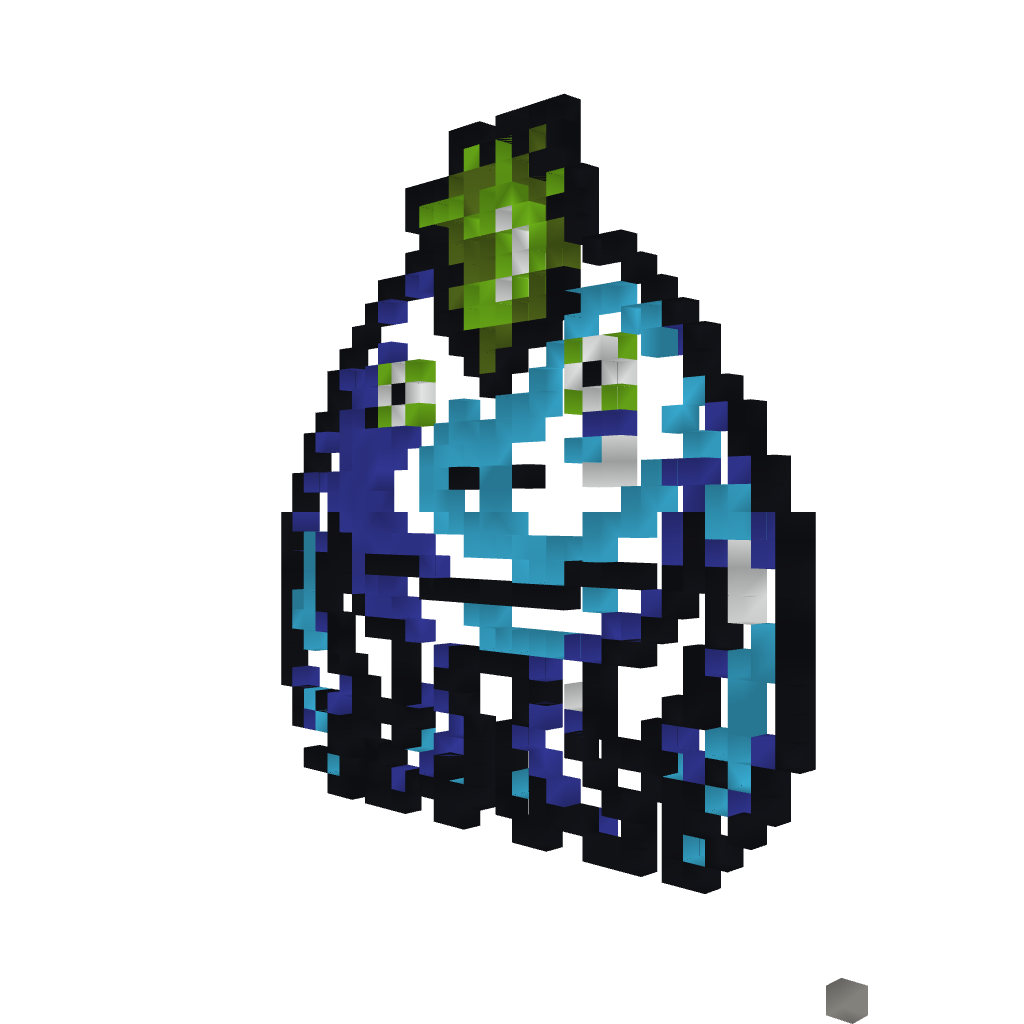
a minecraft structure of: Chrono Trigger - Nu